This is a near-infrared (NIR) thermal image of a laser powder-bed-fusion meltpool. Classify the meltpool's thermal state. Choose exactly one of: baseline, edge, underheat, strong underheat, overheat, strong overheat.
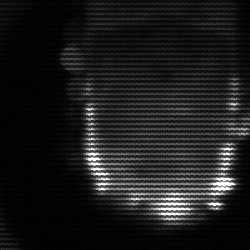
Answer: baseline